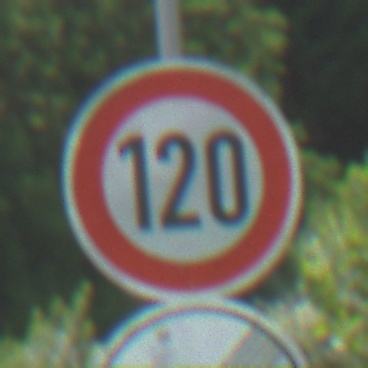
Verkehrszeichen: Geschwindigkeit120
Zusatzzeichen unten: EndeUeberholverbot
Umgebung: Outdoor, Nature
Tageszeit: Midday
Wetter: PartlyCloudy
Licht: Natural
Jahreszeit: NotSpecified
Kontrast: HighContrast